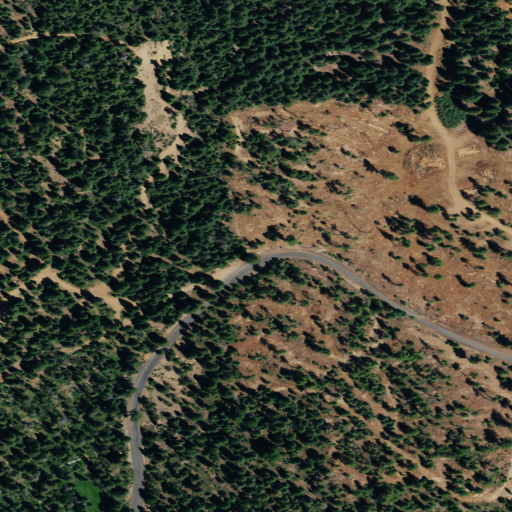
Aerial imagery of gap in California named Whalan Summit containing evergreen forest, grassland, open development, and low intensity development